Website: crate-barrel
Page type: account-selection
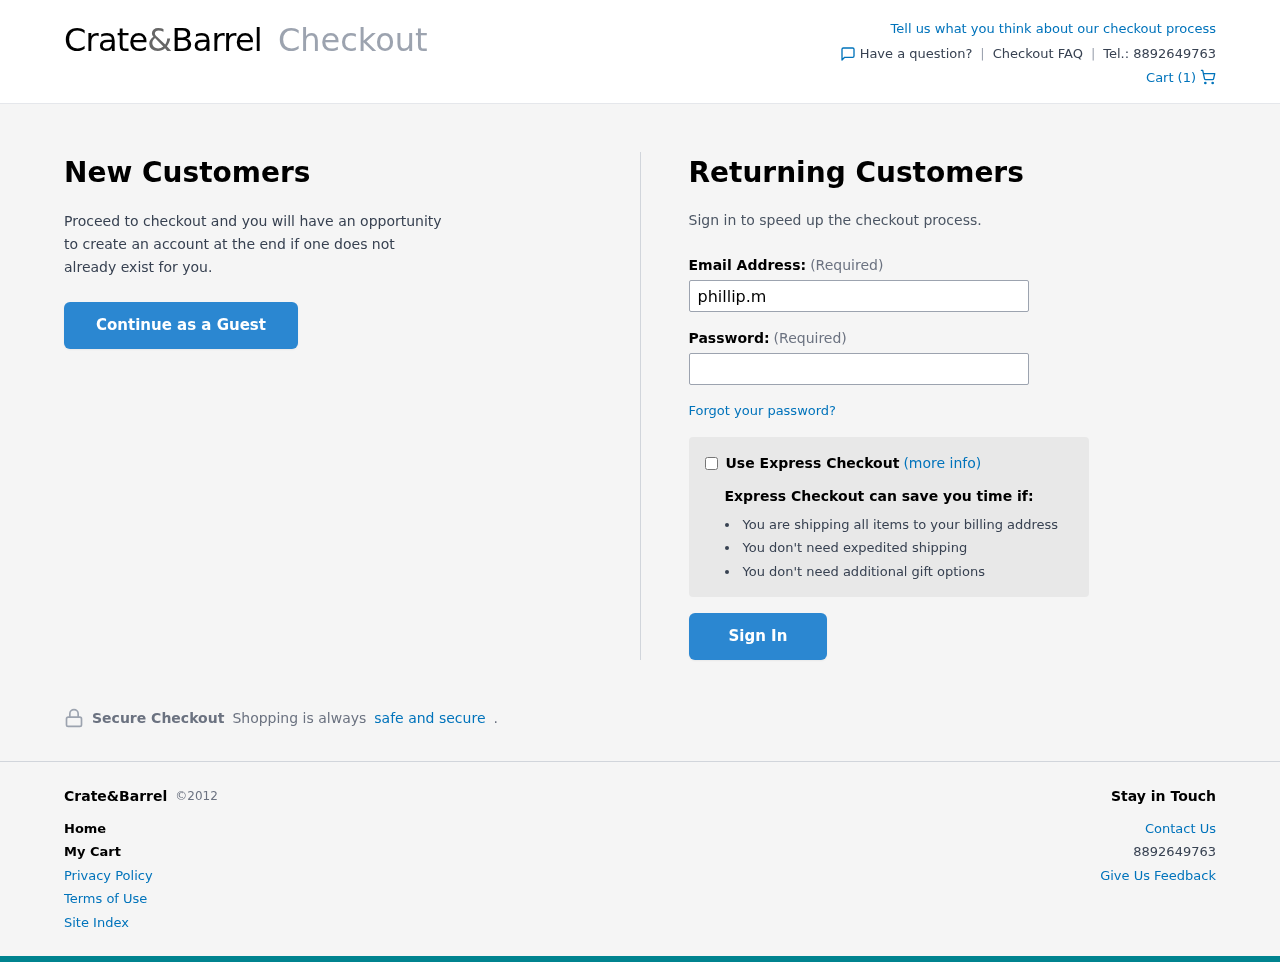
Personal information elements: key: PII_EMAIL
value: phillip.mcdaniel@yahoo.com
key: PII_PHONE
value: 8892649763
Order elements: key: ORDER_NUM_ITEMS
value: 1